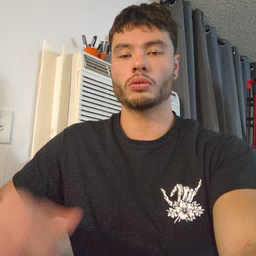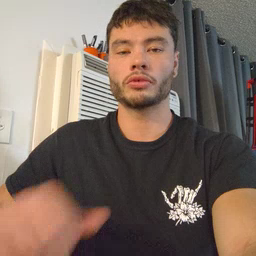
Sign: another